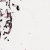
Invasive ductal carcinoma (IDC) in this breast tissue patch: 0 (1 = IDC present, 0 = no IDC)